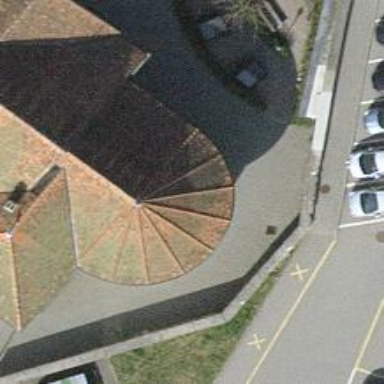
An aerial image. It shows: View of roof edge.